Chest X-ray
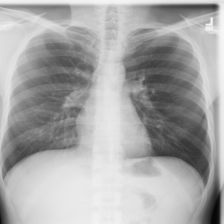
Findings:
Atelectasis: negative
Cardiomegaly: negative
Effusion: negative
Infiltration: negative
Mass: negative
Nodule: negative
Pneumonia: negative
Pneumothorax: negative
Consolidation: negative
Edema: negative
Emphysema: negative
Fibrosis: negative
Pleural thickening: negative
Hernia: negative